Aerial crown-view tile of a tropical tree (Barro Colorado Island, Panama), acquired 20250317:
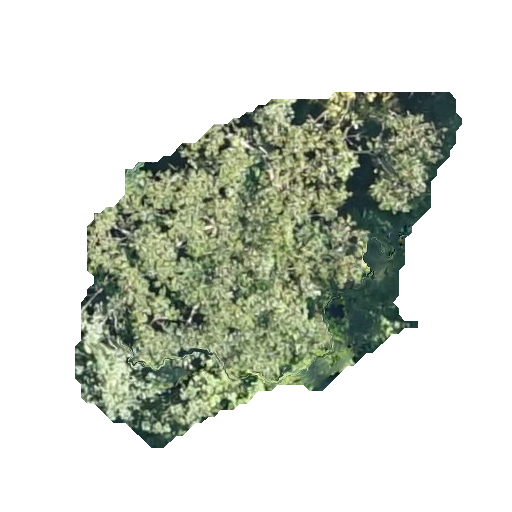
Species: Zanthoxylum ekmanii
GBIF accepted scientific name: Zanthoxylum ekmanii
Crown area: 133.838 m²